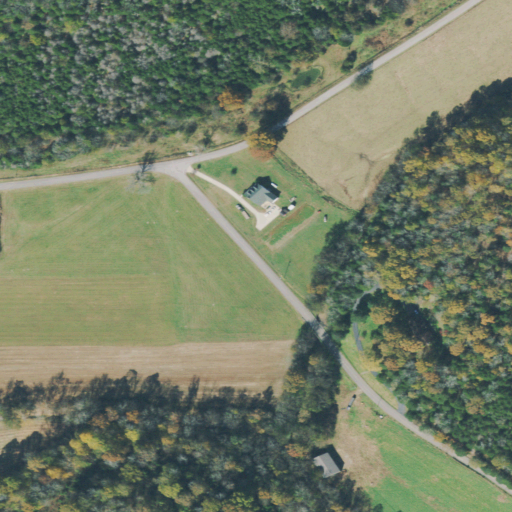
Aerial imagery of valley in Tennessee named Massey Hollow containing pasture, evergreen forest, open development, mixed forest, deciduous forest, low intensity development, and grassland